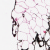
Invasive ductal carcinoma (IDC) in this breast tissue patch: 0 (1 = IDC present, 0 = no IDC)